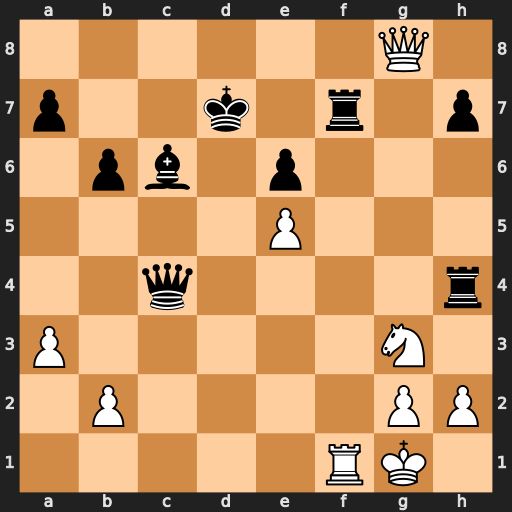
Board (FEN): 6Q1/p2k1r1p/1pb1p3/4P3/2q4r/P5N1/1P4PP/5RK1
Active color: w
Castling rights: -
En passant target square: -
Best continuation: Rxf7#